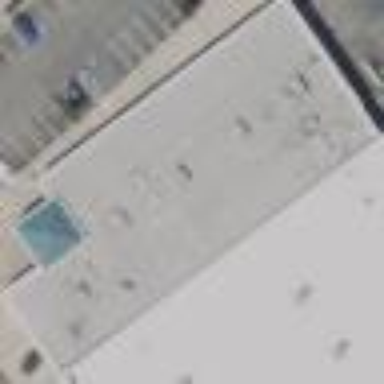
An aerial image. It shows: Flat roof retail building.